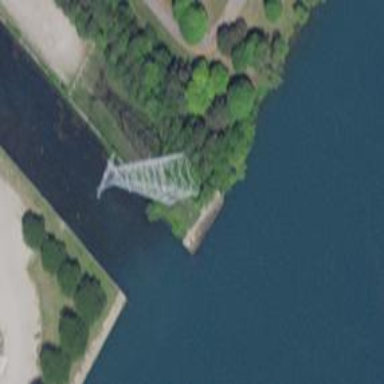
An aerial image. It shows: Crossing power tower.